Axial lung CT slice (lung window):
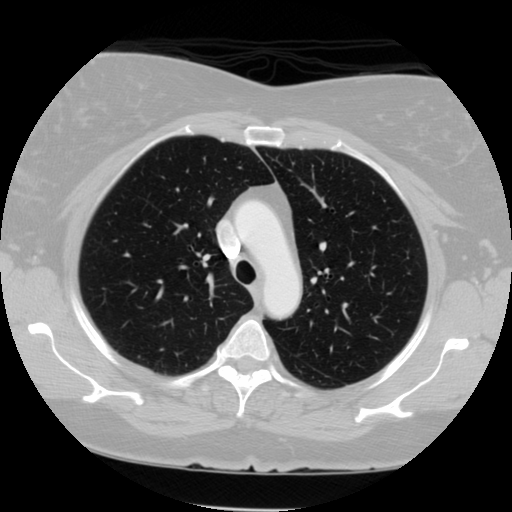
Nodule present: no